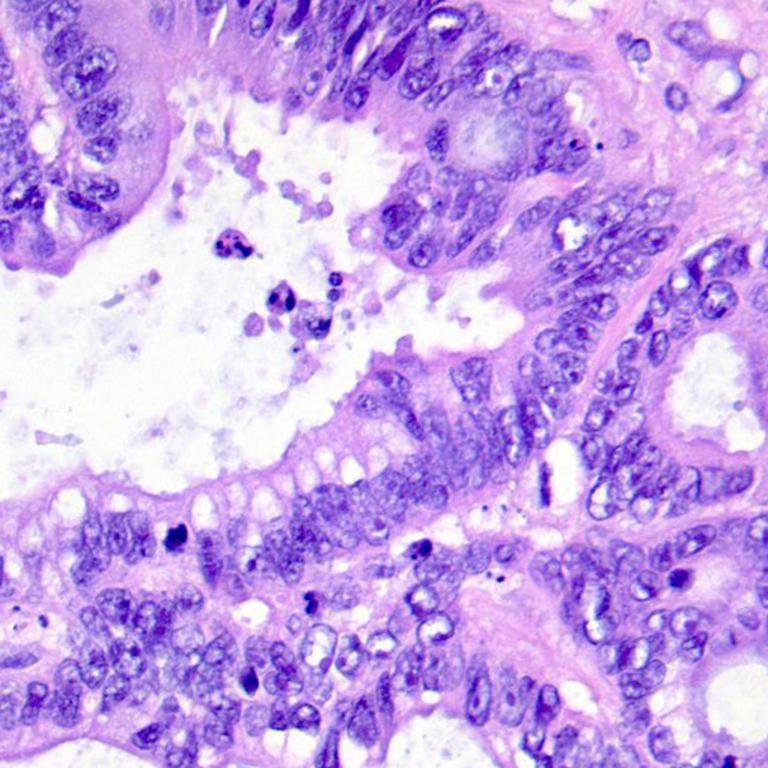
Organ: colon
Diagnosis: adenocarcinomas